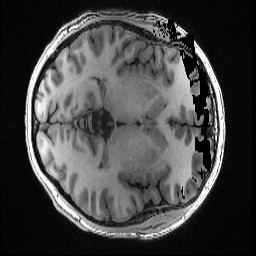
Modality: T1w
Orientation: axial
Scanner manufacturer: ge
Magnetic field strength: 3 T
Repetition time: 0.008164 s
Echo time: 0.003184 s